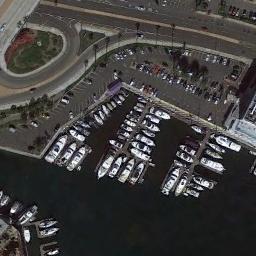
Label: harbor